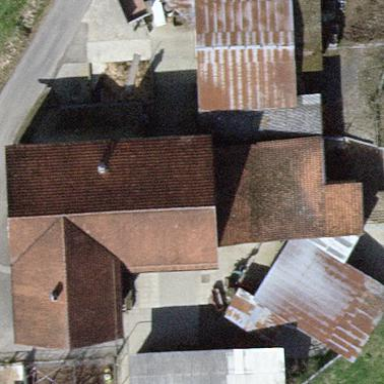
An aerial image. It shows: Farmyard area.